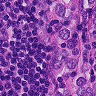
Metastatic tissue present: yes